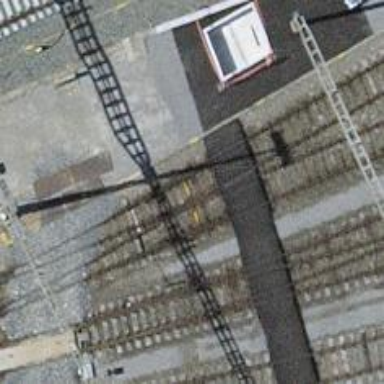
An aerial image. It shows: Single-track electrified railway yard with contact line electrification.